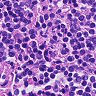
Metastatic tissue present: no